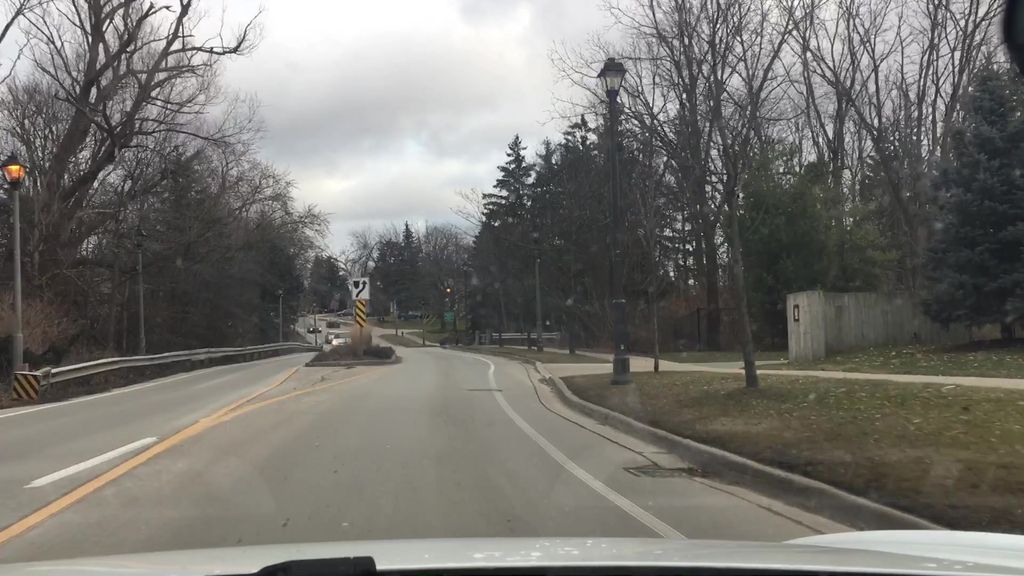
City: hamilton